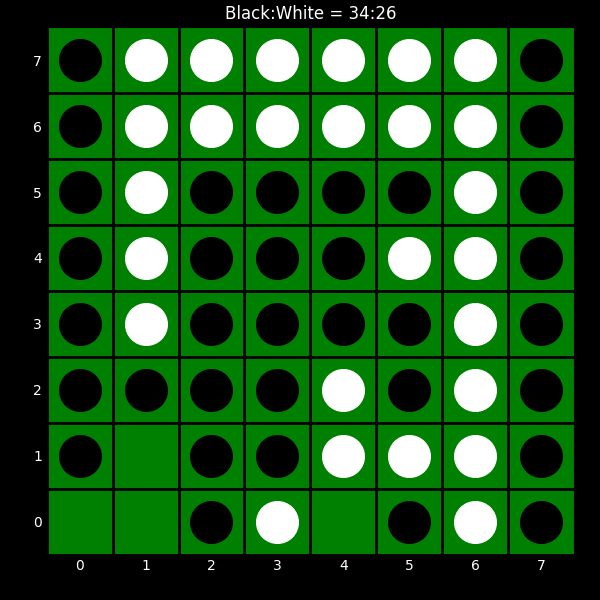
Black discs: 34
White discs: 26